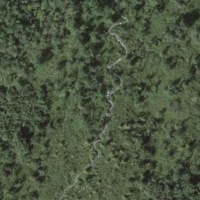
EUNIS habitat code: 23
Species observed at this site:
Hedysarum hedysaroides